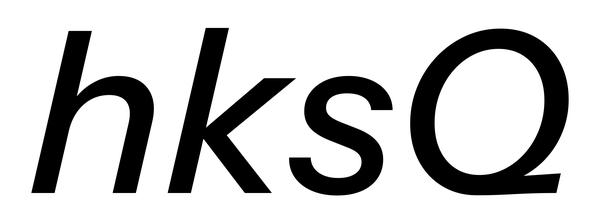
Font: InstrumentSans-Italic_Medium_Italic